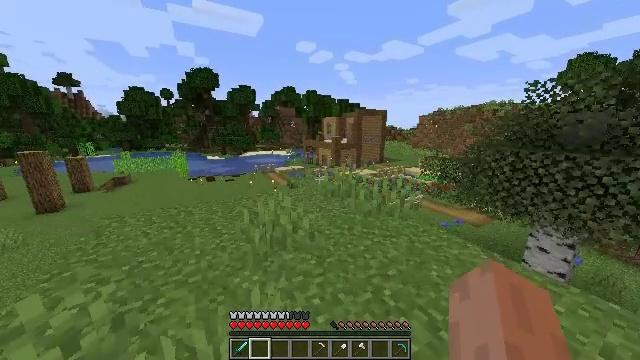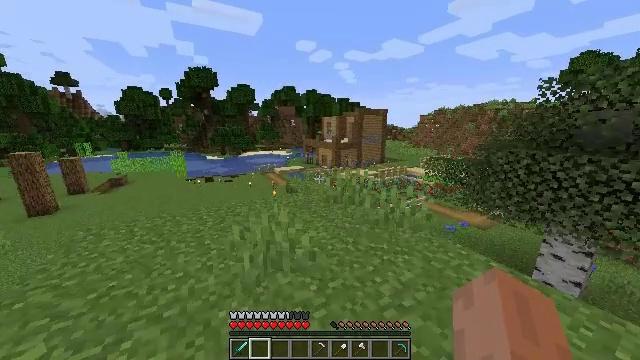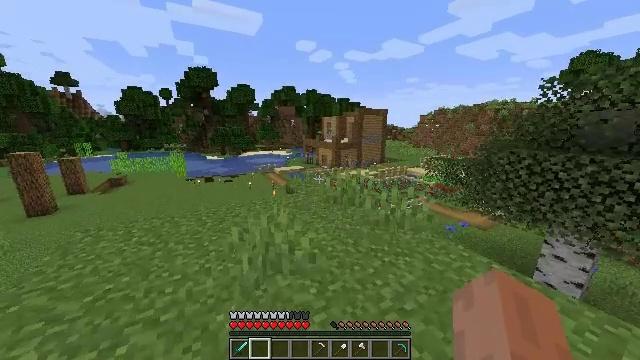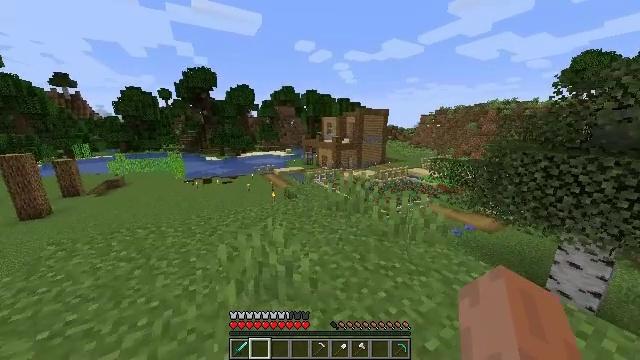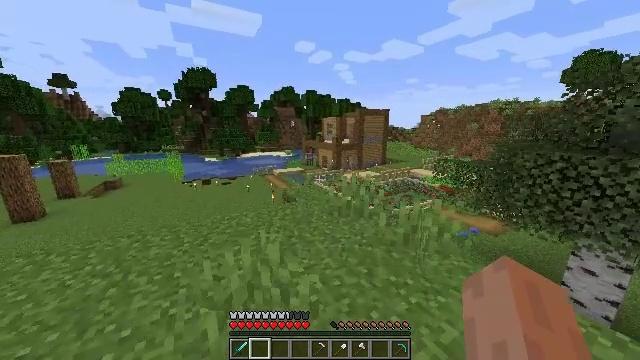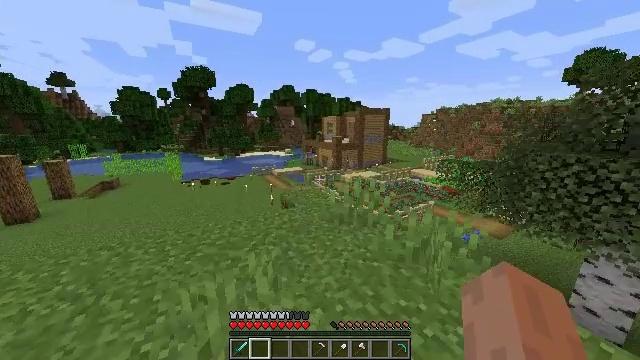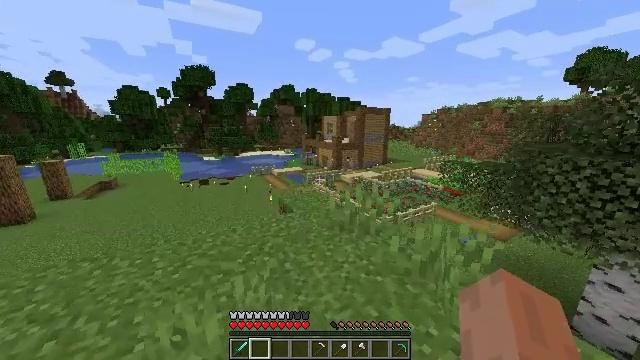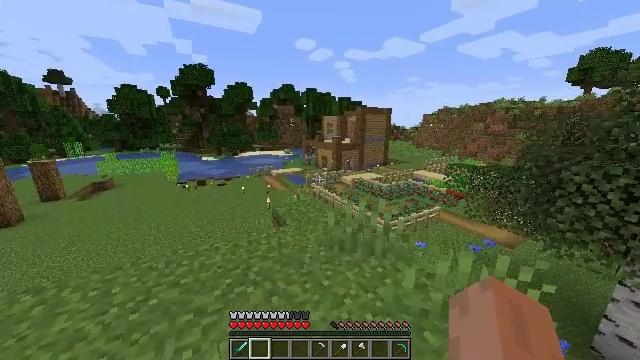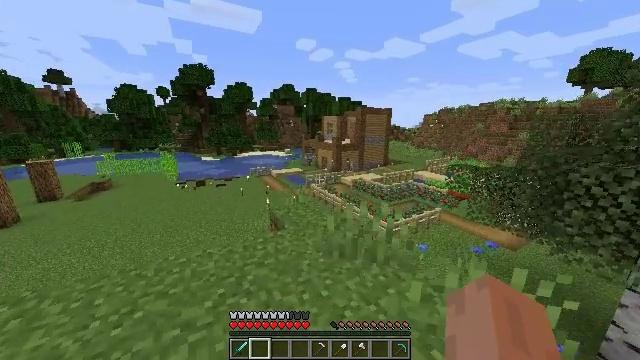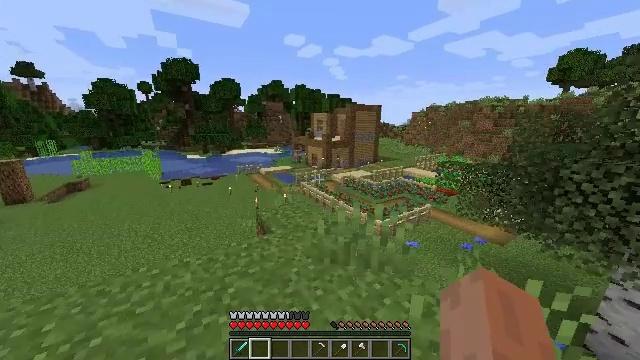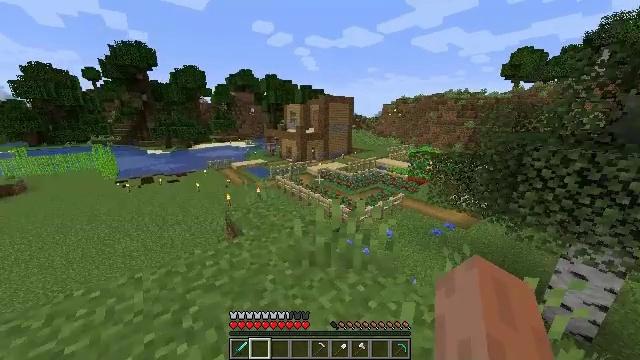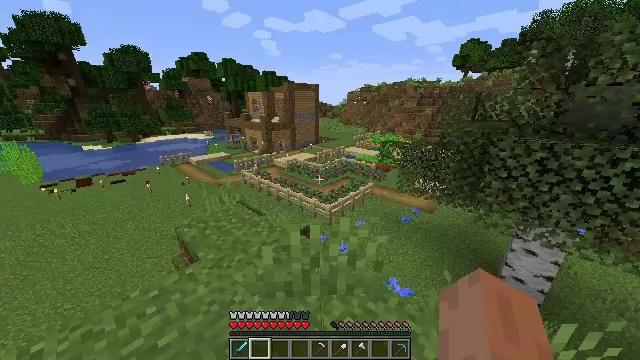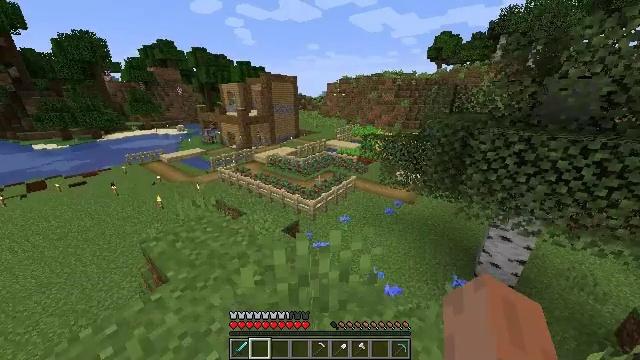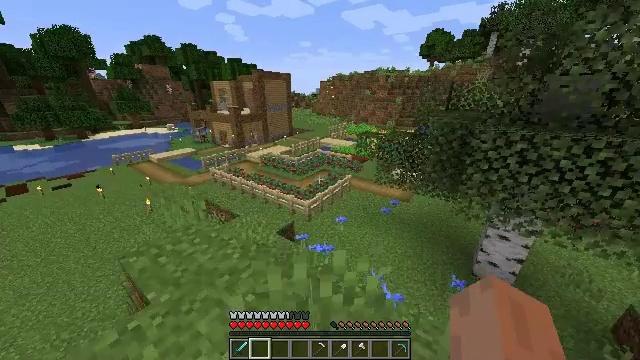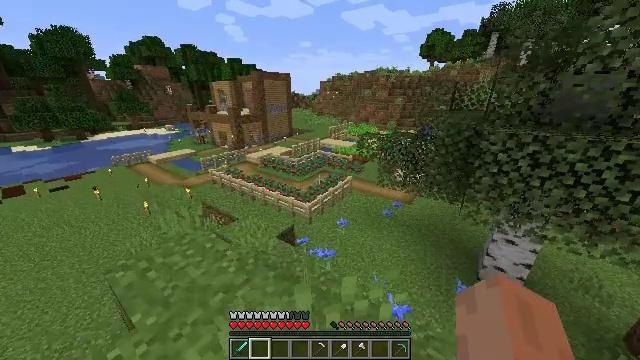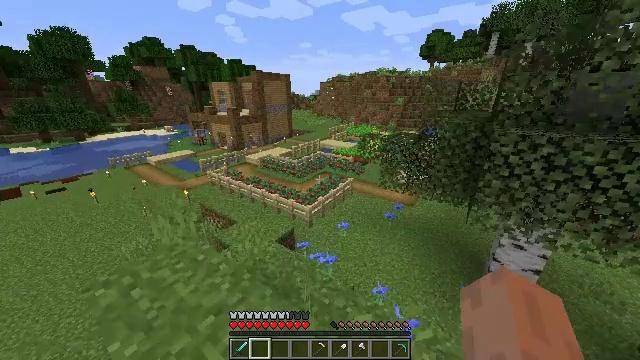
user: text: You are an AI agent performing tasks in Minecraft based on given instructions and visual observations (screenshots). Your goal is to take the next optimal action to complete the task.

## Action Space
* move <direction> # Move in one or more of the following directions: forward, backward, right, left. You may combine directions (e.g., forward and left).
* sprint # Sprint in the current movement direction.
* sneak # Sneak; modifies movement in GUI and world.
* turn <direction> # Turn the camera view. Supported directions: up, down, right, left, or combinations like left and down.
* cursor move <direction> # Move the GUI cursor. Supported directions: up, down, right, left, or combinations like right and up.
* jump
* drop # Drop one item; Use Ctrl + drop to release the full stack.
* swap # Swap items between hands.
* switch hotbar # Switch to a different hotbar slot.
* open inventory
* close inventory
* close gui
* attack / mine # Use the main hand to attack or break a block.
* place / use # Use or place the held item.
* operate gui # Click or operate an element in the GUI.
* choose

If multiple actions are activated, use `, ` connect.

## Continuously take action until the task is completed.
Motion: motion action
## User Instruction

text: Kill the cod.
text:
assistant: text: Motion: move forward
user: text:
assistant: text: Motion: move forward
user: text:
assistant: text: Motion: move forward
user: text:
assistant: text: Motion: move forward
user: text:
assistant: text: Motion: move forward
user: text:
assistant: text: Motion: move forward
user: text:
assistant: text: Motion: move forward
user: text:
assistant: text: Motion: move forward
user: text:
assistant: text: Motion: move forward, turn right
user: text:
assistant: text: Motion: move forward, turn right and down
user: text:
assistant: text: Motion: move forward, turn right and down
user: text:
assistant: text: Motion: move forward, turn right and down
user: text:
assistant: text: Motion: move forward, turn right
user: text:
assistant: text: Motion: move forward
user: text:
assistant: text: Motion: move forward
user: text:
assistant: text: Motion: move forward
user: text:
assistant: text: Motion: move forward
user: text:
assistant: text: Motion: move forward
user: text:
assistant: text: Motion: move forward
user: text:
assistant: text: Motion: move forward
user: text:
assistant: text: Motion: move forward
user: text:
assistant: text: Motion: move forward
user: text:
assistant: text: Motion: move forward and move left
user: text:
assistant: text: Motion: move forward and move left
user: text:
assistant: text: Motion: move forward and move left
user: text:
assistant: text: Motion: move forward and move left
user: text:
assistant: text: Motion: move forward and move left
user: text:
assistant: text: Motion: move forward and move left
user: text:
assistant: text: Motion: move forward and move left
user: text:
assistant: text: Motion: move forward and move left